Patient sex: M
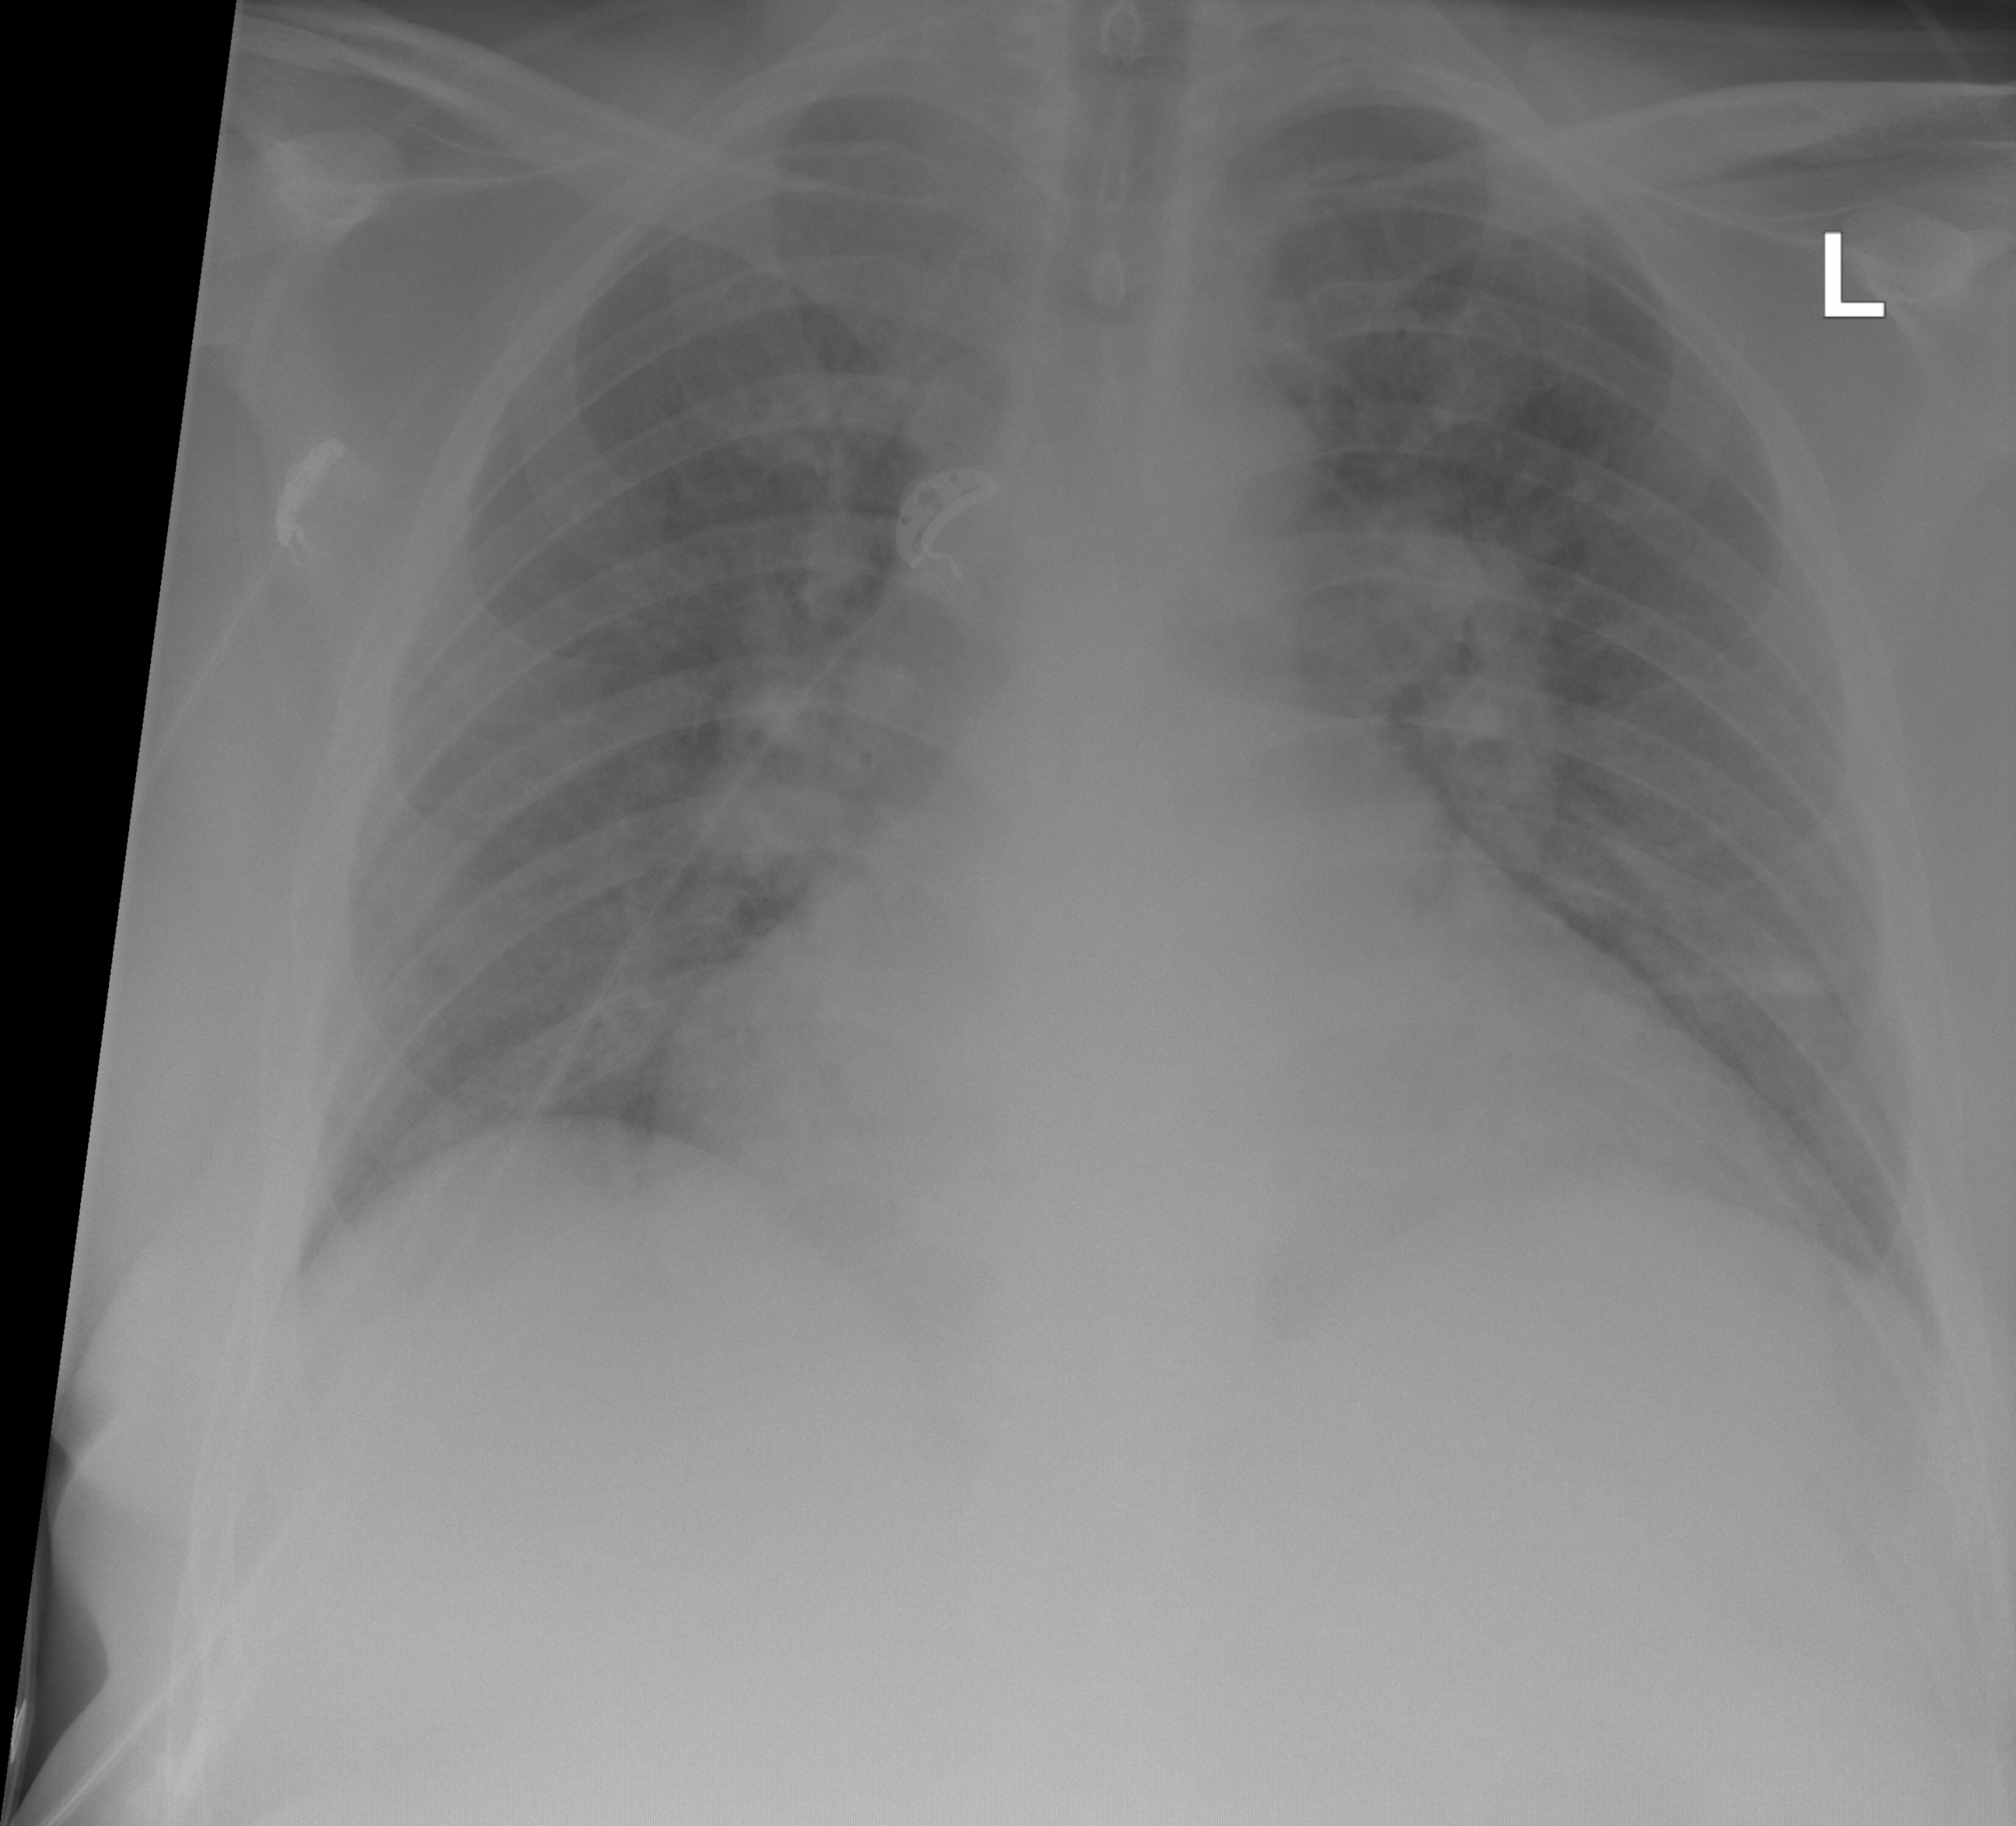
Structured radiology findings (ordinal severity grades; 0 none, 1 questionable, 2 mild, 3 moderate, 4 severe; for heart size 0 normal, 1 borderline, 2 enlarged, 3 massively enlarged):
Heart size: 3
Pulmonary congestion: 2
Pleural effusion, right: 0
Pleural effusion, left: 0
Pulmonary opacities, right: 1
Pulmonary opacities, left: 2
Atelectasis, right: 0
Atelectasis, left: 0